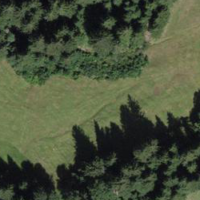
EUNIS habitat code: 44
Species observed at this site:
Geum rivale